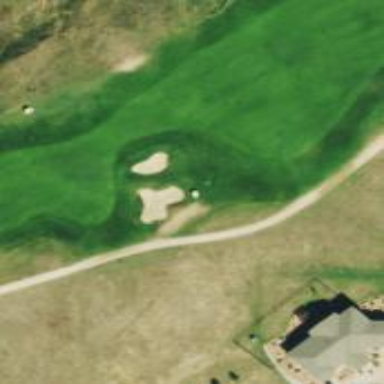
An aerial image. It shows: Path for golf carts.